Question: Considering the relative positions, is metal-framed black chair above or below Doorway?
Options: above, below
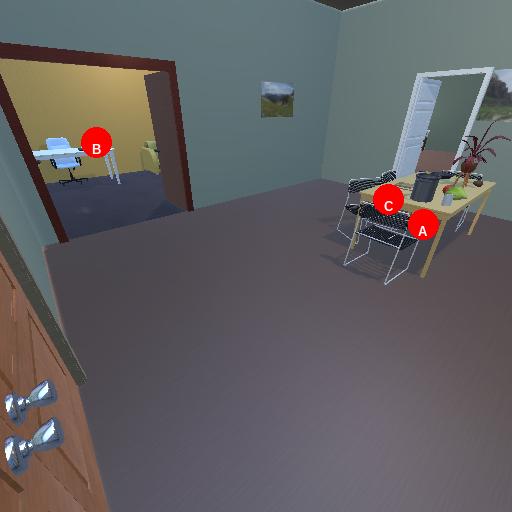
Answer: above